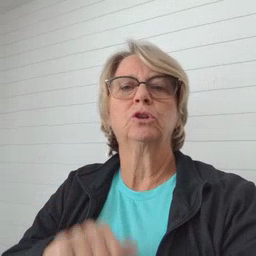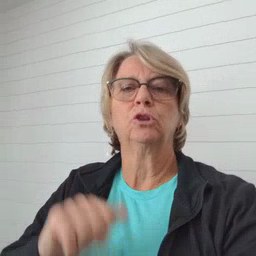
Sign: finish